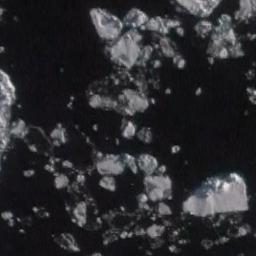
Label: sea_ice